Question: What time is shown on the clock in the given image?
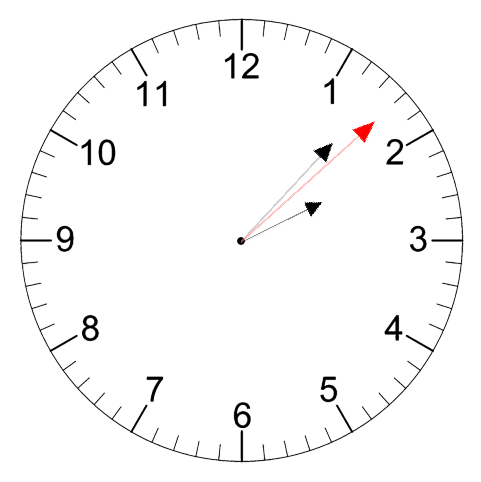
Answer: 02:07:08